Field crop: maize
Growth stage: 2
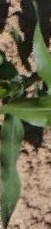
Species: maize